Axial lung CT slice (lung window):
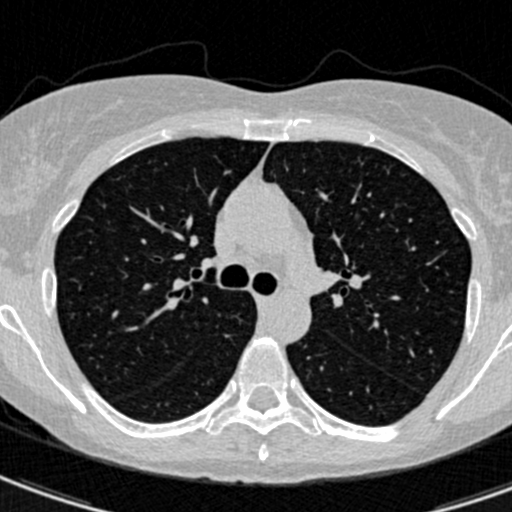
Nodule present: no